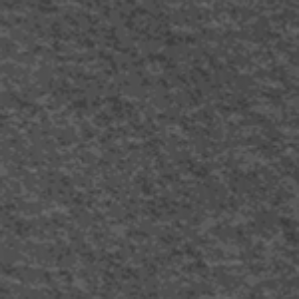
Label: frost